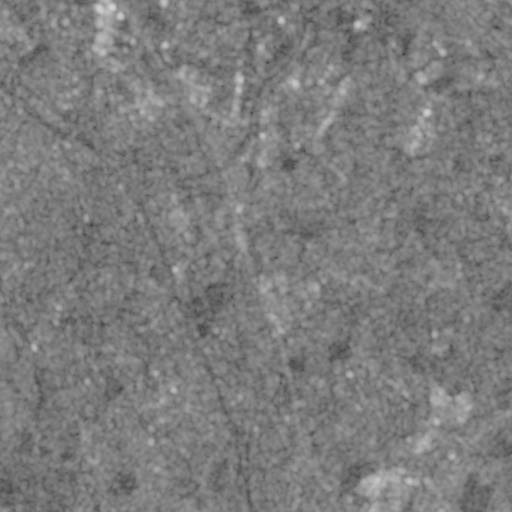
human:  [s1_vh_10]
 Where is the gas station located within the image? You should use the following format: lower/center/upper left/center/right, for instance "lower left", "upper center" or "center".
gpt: The gas station is located in the upper right of the image.
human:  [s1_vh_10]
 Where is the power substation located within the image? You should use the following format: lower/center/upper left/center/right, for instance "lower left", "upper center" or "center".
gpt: The power substation is located in the center of the image.
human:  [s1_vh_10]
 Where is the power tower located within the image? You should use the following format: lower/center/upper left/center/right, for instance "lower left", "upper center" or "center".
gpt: The power tower is located in the center left of the image.
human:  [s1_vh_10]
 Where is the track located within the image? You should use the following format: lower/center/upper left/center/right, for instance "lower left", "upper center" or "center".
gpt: The track is located in the upper left of the image.
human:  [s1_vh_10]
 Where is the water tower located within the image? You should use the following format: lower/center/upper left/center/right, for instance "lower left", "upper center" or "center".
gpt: The water tower is located in the upper left of the image.
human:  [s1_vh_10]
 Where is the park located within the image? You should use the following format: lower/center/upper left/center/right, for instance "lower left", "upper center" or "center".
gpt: There is no park in the image.

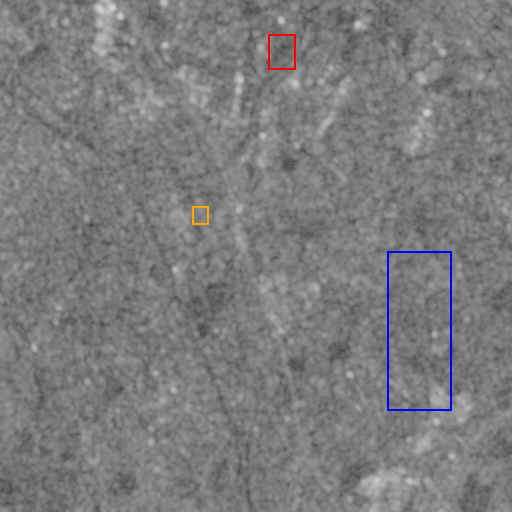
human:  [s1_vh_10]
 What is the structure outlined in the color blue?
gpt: The structure outlined in blue is a park.
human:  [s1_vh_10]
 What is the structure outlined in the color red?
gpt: The structure outlined in red is a parking lot.
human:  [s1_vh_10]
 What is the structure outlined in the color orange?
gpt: The structure outlined in orange is a power substation.
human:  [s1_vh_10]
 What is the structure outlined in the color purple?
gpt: There is no purple outline.